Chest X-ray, AP view. Patient: 24 years old, sex M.
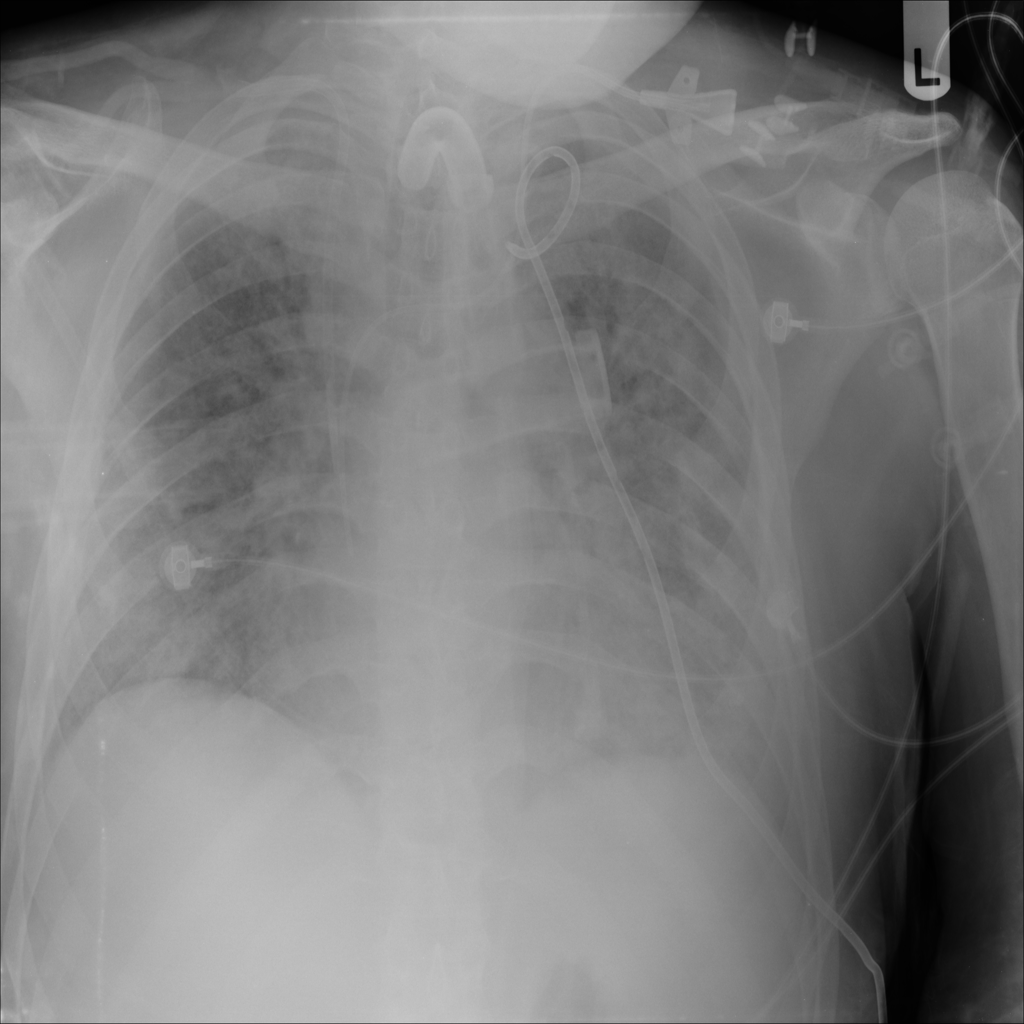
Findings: Infiltration